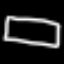
Label: square